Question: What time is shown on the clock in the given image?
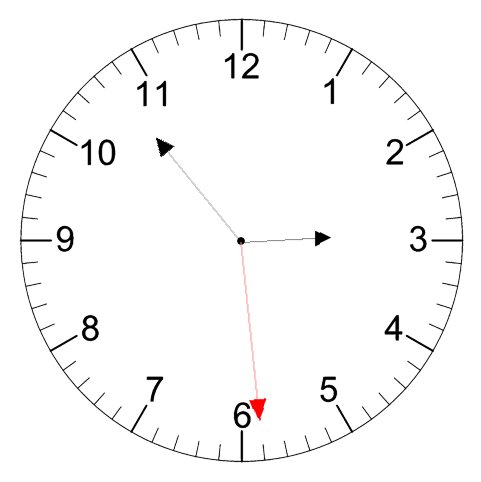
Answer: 02:53:29